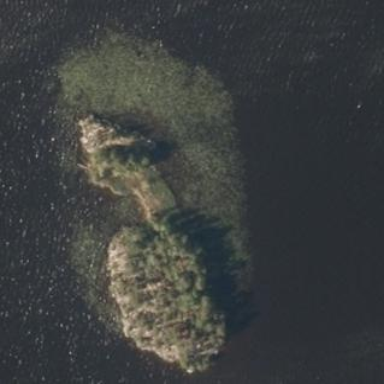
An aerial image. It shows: Island.